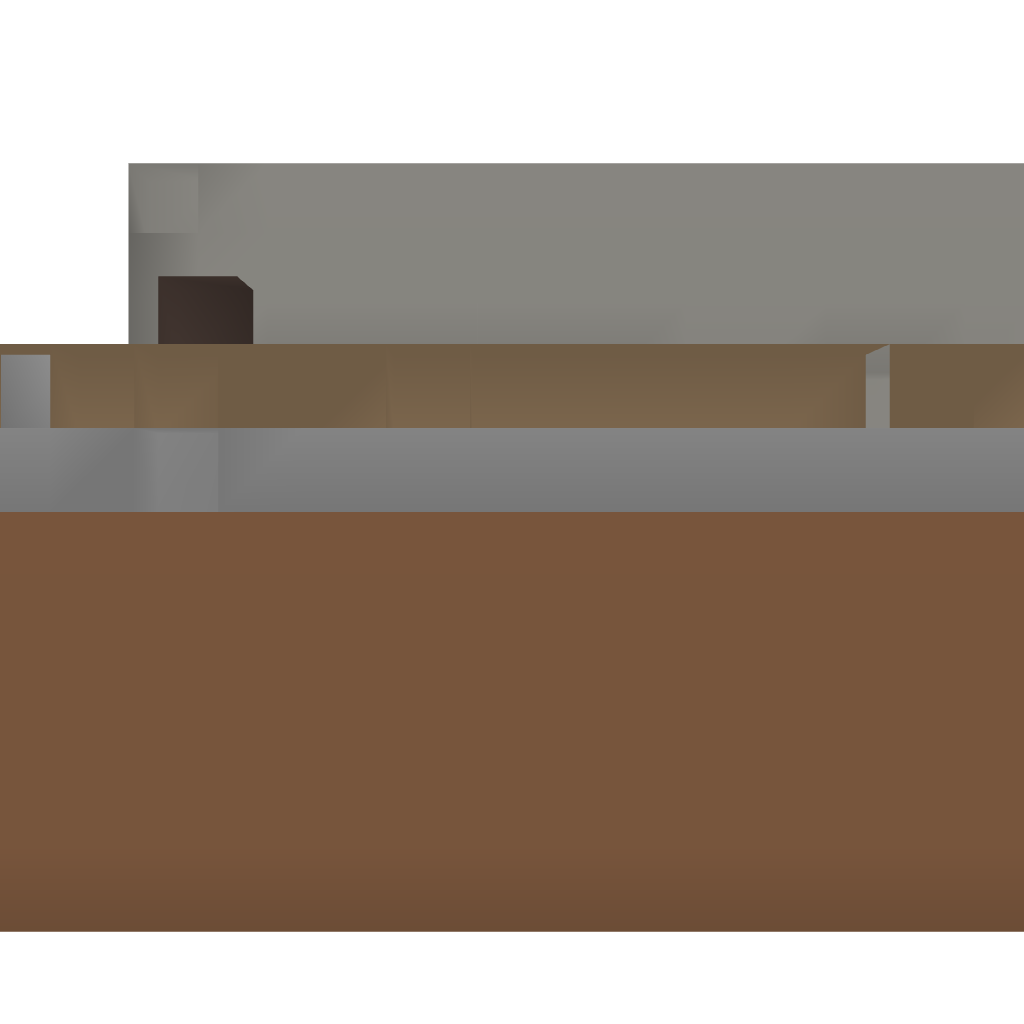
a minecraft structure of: Auto Egg Farm